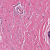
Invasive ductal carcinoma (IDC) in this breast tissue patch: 0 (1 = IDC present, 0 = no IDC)